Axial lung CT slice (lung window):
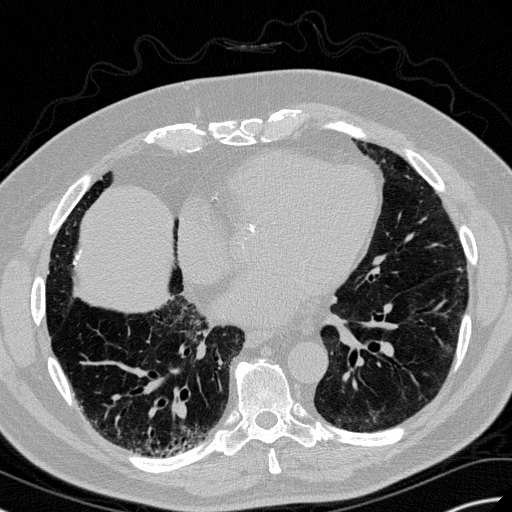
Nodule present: no